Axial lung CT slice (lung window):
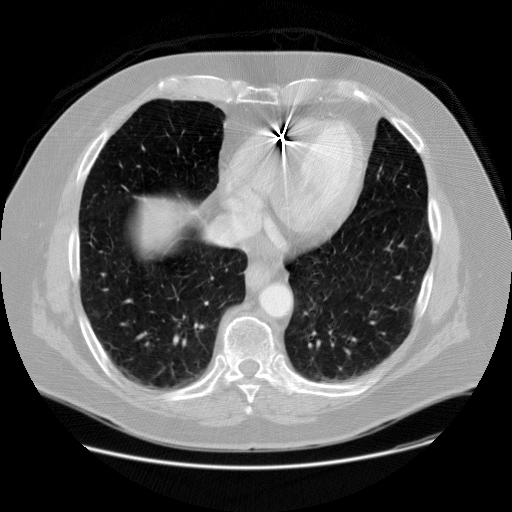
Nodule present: no